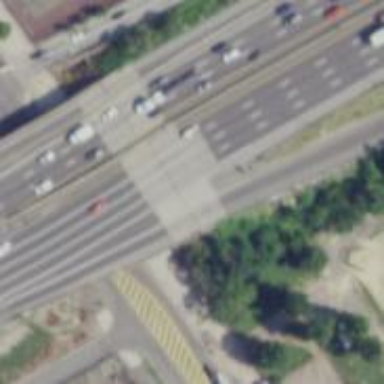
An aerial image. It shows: Bridge over motorway.